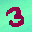
Label: 3